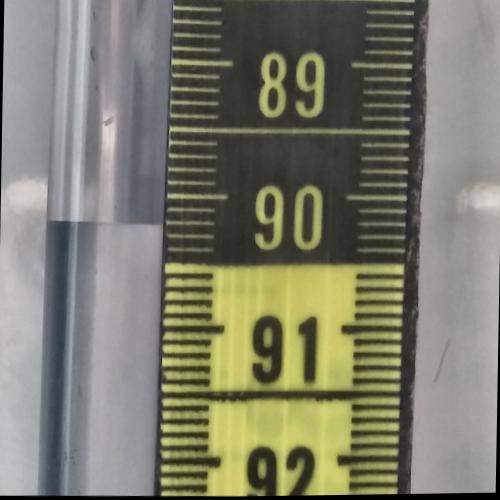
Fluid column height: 90.2 cm